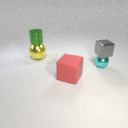
small cyan metal sphere below small gray metal cube